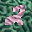
Label: 2